Interaction volume radius: 10 \u00c5
Interaction volume height: 20 \u00c5
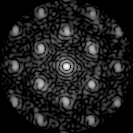
Disorder parameter: 0.349